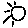
Label: sun